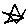
Label: star